Question: For years I've noticed something odd about websites on a Mac, regardless of the browser used. On OS X, I frequently notice CSS responding differently.
I most often see it visually when the last button is pushed down to the next row in a menu because it's a pixel too large. Why does this happen?
Example: <URL>

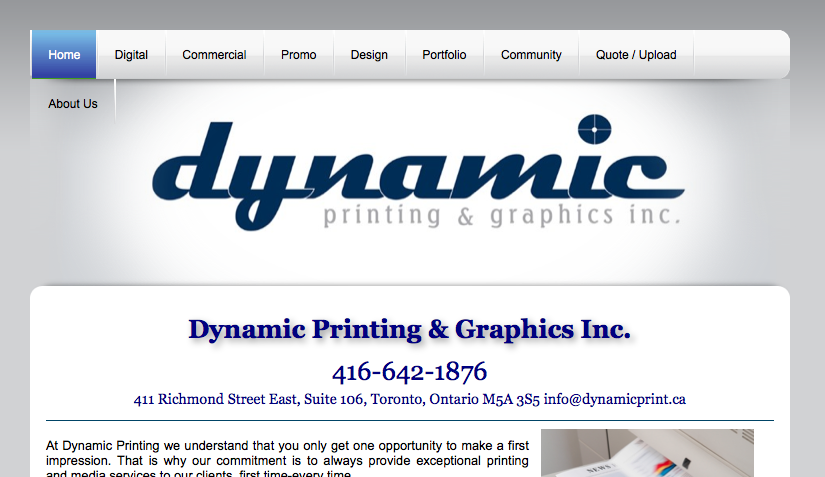
Answer: Try to update your css with below css rules and you will see the problem is gone.
<URL>
'''
div.ys_menu a {
color: #000000;
display: block;
float: left;
font-size: 15px;
height: 39px;
margin: 0;
padding: 22px 18px 0;
text-decoration: none;
}
'''
SS: